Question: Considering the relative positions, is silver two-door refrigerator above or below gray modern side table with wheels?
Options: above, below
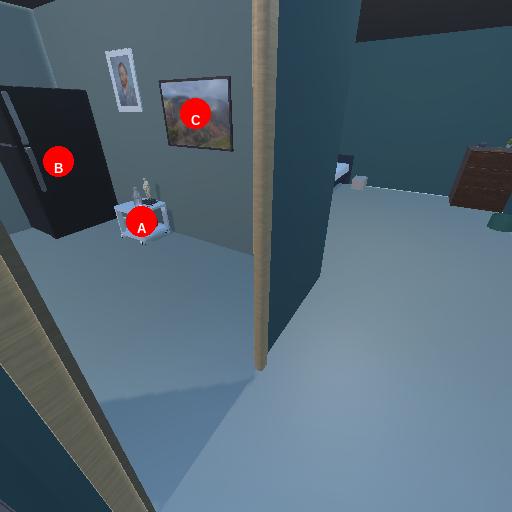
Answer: above